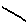
Label: line